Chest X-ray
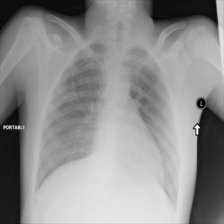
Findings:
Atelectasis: negative
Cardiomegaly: negative
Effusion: negative
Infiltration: negative
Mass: negative
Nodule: negative
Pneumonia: negative
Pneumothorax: negative
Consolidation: negative
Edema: negative
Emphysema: negative
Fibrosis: negative
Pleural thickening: negative
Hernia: negative